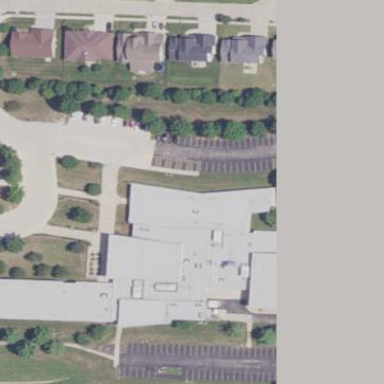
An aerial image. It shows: School building.